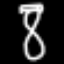
Label: hourglass